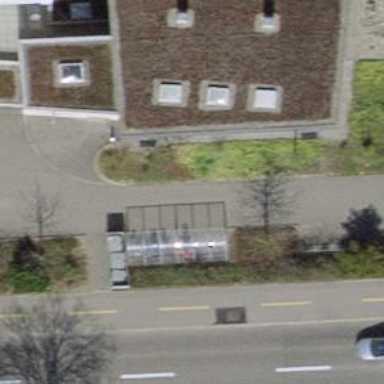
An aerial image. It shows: Bicycle parking area with wall loops.